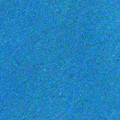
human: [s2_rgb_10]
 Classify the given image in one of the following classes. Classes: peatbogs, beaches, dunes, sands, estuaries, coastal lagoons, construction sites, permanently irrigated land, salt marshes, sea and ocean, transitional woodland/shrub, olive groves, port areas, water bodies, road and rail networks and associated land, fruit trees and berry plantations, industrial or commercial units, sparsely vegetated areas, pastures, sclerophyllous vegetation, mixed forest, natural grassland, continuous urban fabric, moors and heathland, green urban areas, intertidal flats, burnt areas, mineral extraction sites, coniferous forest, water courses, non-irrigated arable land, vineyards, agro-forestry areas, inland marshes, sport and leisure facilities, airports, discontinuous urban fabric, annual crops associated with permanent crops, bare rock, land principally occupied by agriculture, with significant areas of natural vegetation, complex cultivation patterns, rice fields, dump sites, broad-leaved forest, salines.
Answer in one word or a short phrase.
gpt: sea and ocean